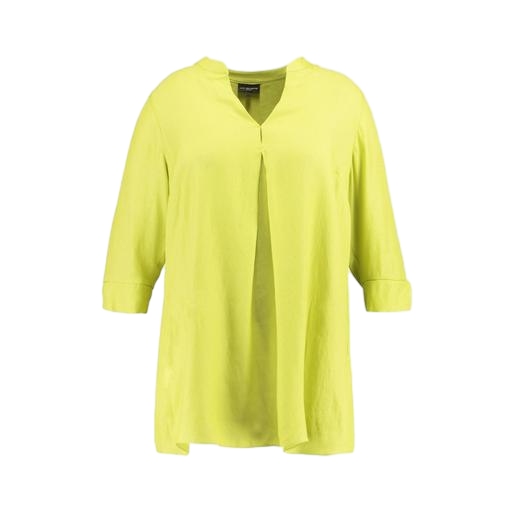
bright shirt, yellow split neck blouse, yellow 3/4-sleeve, white background